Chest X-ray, AP view. Patient: 70 years old, sex F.
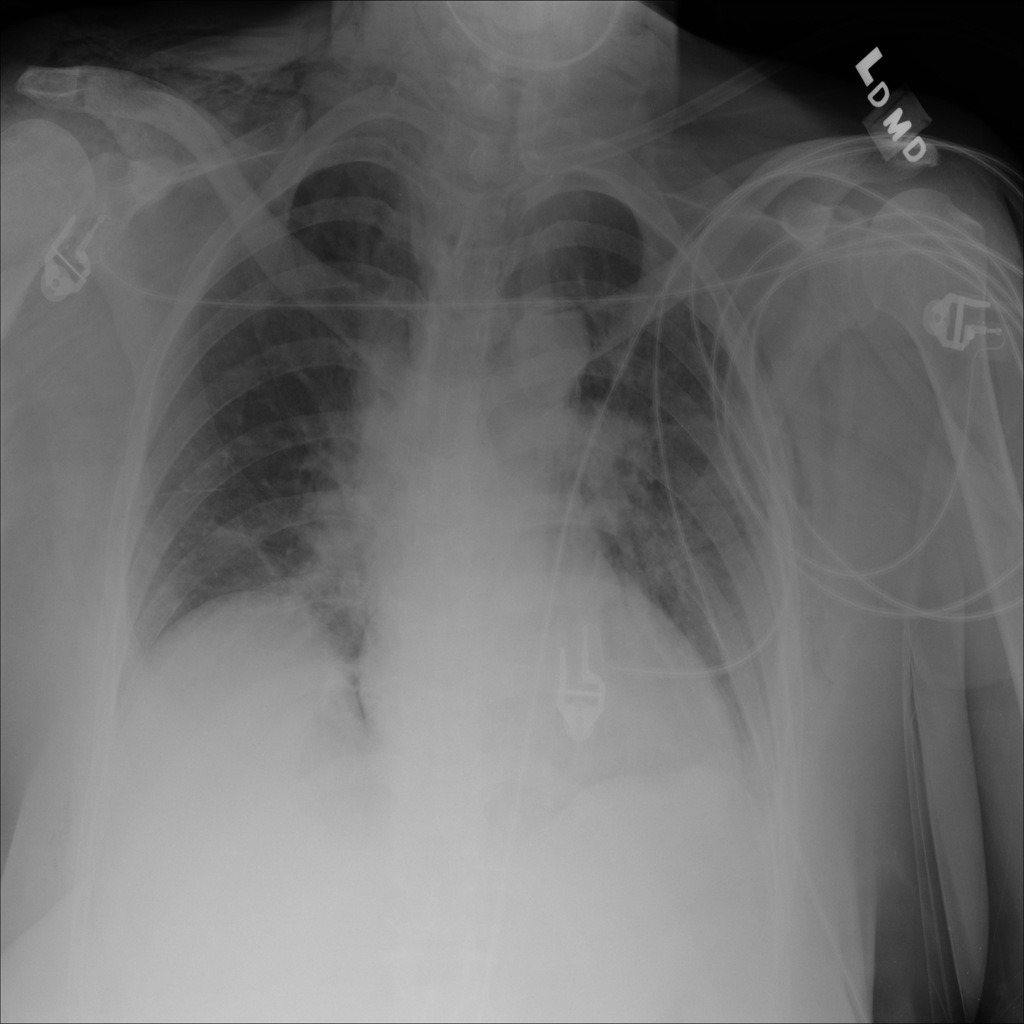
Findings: Pneumothorax